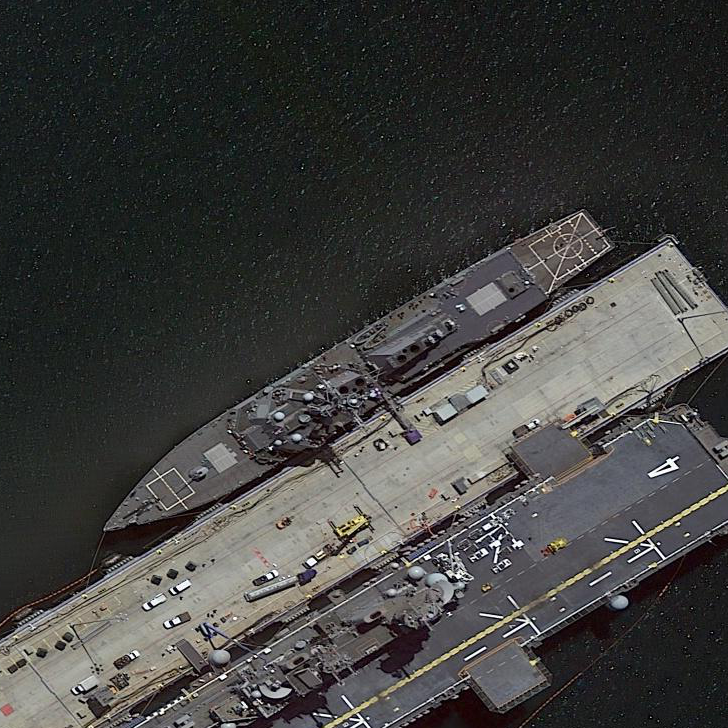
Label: destroyer